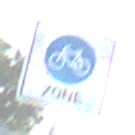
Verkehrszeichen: BeginnFahrradzone
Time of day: SunriseSunset
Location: Outdoor (Suburban)
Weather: PartlyCloudy
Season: NotSpecified
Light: Natural